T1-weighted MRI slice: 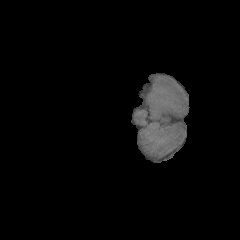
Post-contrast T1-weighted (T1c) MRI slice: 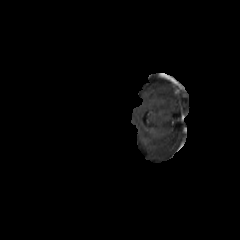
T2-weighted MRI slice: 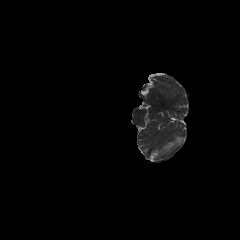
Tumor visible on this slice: no